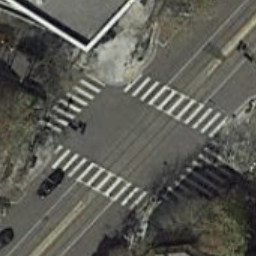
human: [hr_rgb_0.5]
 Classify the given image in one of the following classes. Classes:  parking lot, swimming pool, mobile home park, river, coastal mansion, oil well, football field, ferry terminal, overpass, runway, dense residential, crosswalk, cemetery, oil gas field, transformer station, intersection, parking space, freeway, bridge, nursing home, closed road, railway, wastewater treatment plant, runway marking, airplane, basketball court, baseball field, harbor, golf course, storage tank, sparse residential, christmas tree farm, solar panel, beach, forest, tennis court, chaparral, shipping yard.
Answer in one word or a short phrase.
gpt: crosswalk